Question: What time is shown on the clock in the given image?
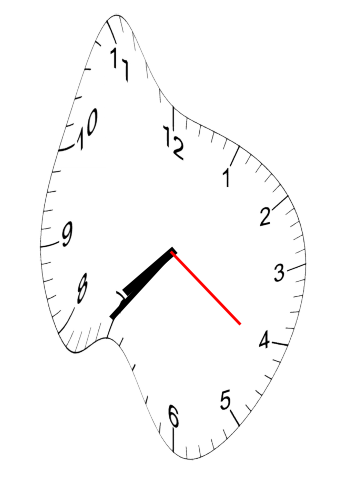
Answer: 07:36:21